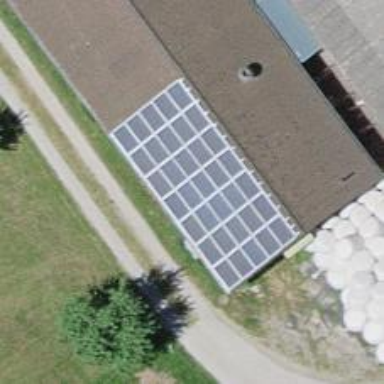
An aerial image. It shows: Solar power generator.